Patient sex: F
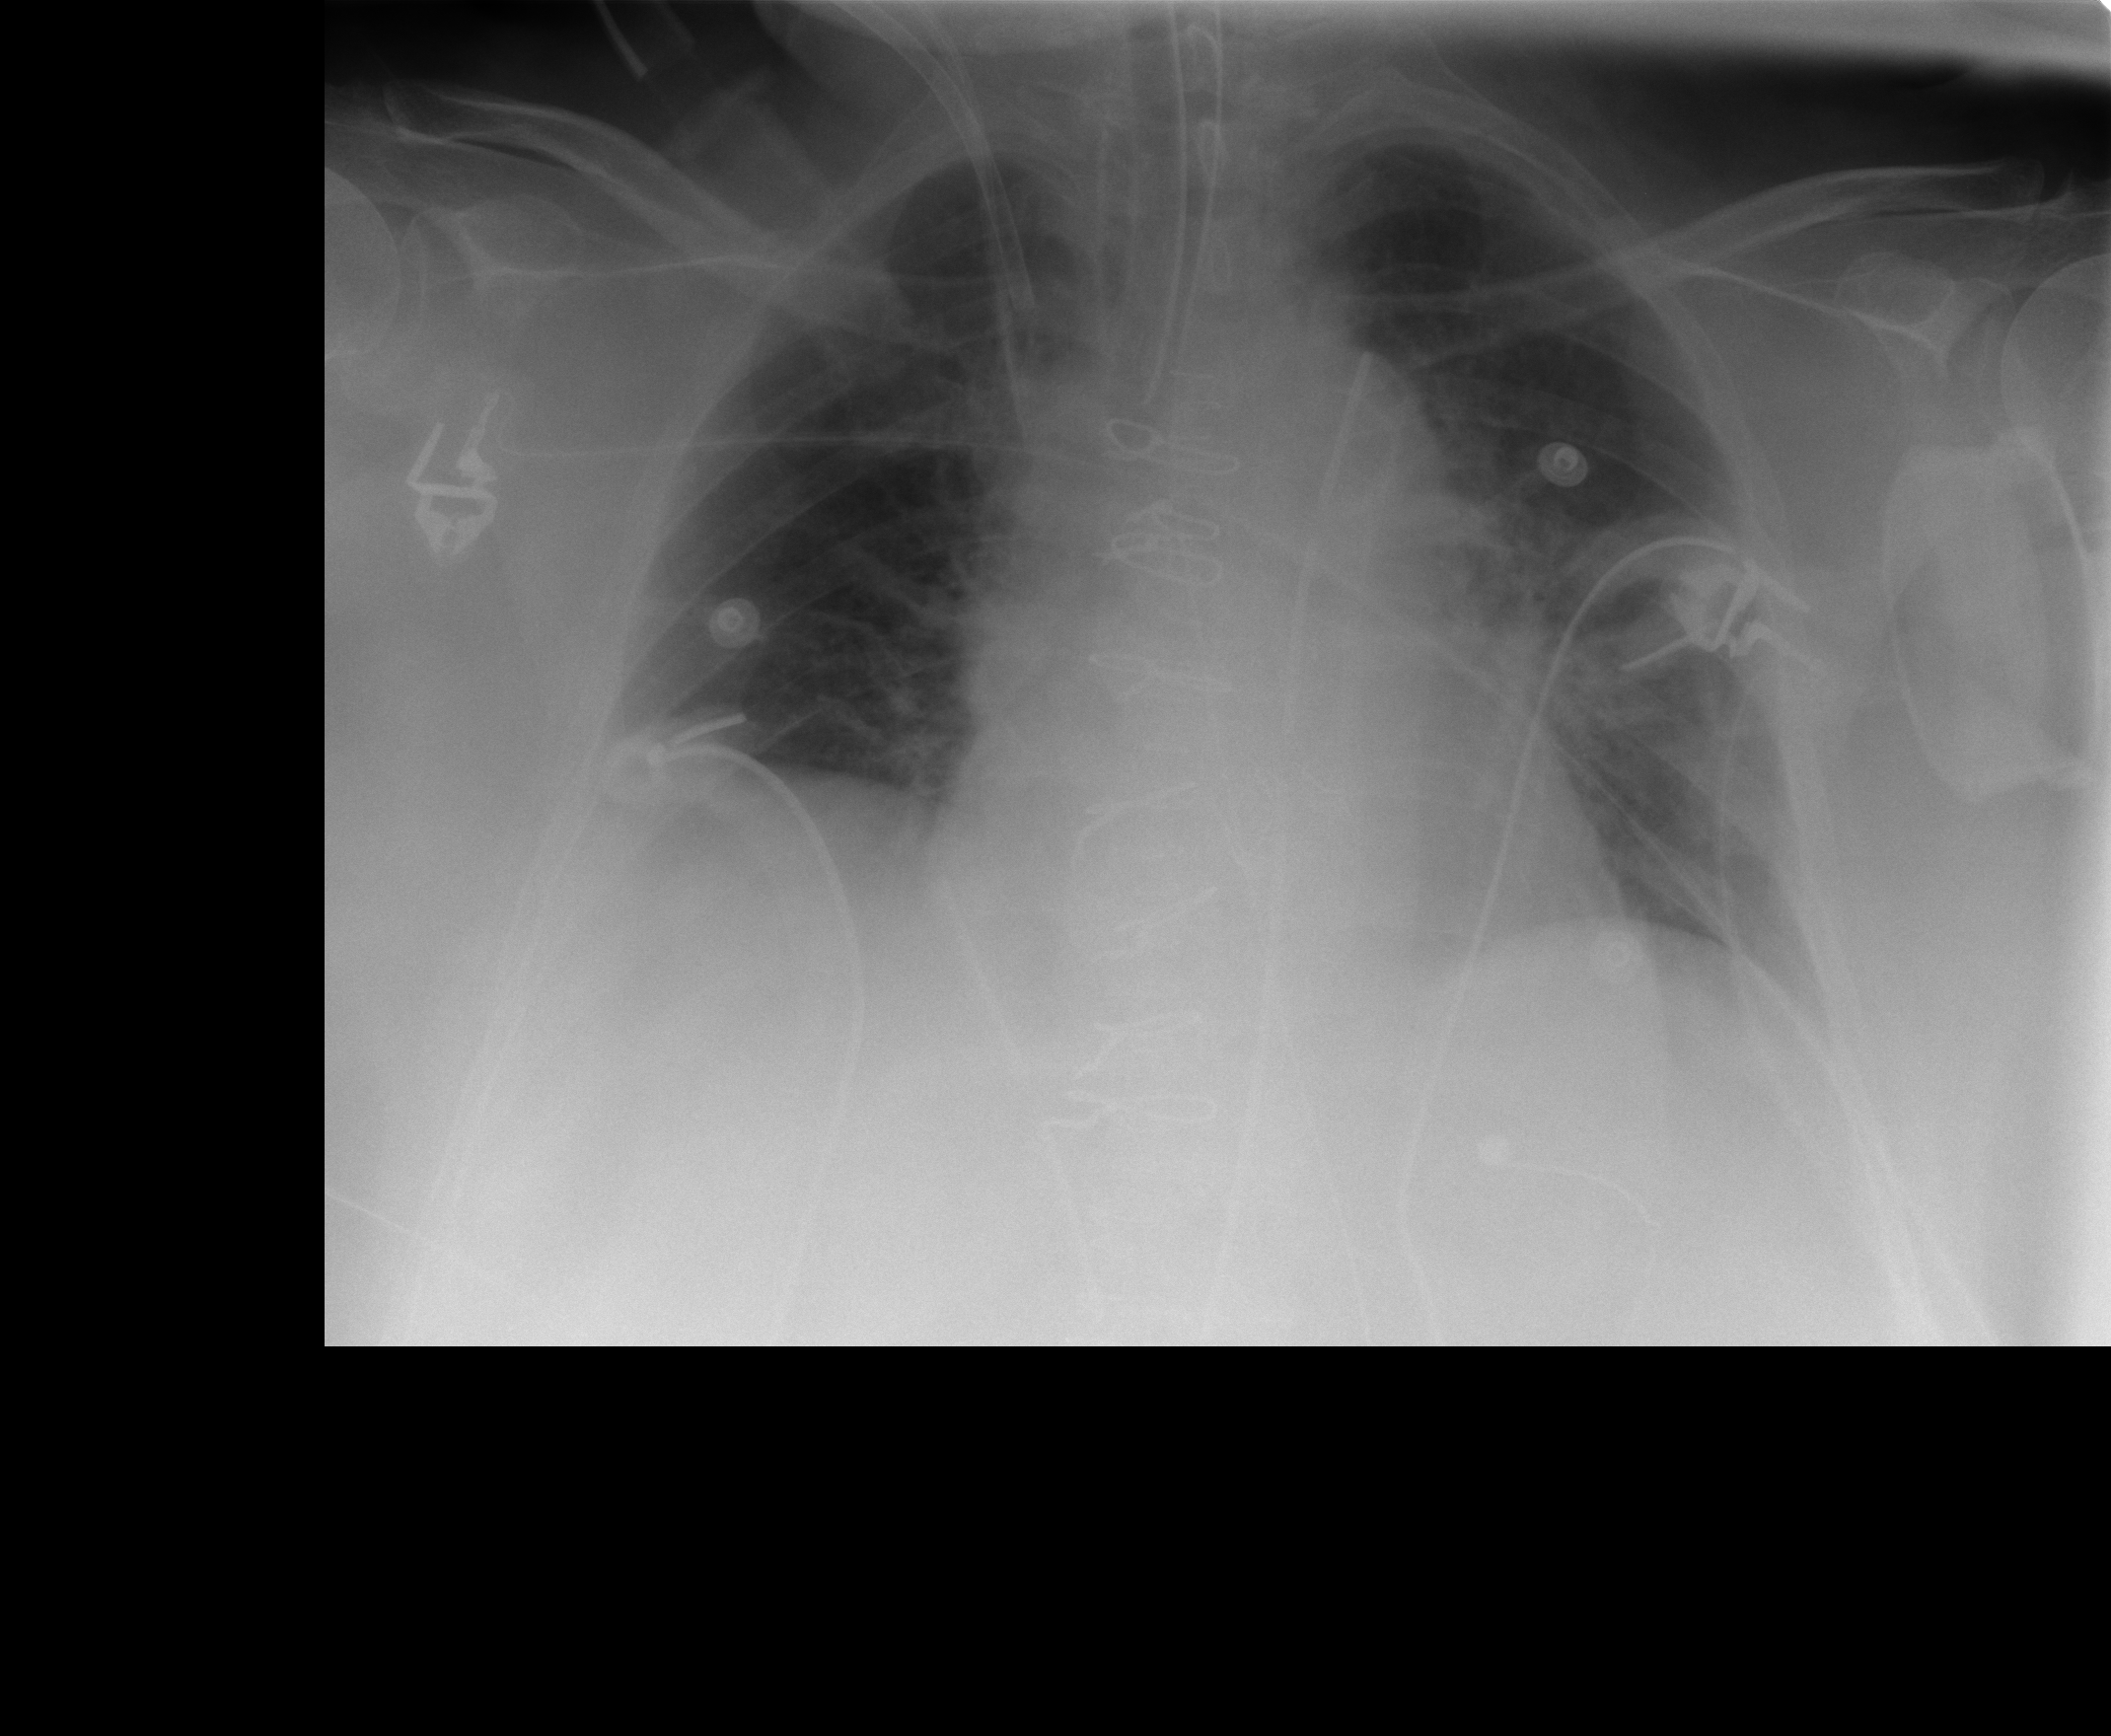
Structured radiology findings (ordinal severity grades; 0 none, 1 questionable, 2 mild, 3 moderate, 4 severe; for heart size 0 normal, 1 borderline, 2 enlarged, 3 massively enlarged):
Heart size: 2
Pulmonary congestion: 1
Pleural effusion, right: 0
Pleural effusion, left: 0
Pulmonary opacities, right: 0
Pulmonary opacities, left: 2
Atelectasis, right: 0
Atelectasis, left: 1